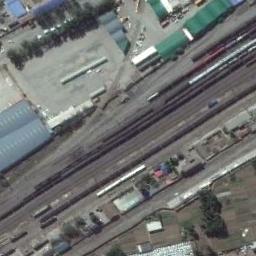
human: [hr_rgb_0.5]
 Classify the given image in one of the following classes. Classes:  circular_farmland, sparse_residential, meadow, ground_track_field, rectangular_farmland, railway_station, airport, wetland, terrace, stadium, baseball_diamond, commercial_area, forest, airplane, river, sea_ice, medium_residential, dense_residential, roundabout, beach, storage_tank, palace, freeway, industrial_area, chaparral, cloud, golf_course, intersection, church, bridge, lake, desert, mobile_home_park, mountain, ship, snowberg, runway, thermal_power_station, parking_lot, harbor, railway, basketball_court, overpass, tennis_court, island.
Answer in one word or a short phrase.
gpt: railway